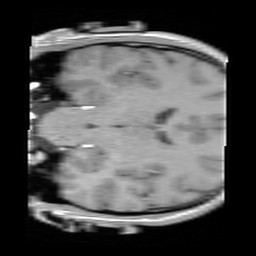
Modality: FLASH
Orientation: coronal
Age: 23
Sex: male
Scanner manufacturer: siemens
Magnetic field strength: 3 T
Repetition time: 0.245 s
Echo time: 0.0026 s